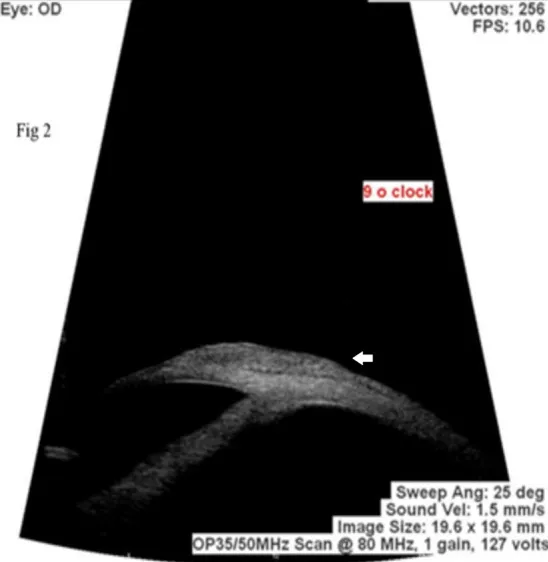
Ultrasound biomicroscopy (UBM) showing a hyperreflective mass (arrow) is seen from 7 o'clock to 2 o'clock in perilimbal area encroaching the cornea. The mass is in flush with conjunctiva and involving superficial and anterior stromal layers of cornea. Sclera and other uveal structures are not involved.
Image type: radiology (ct)